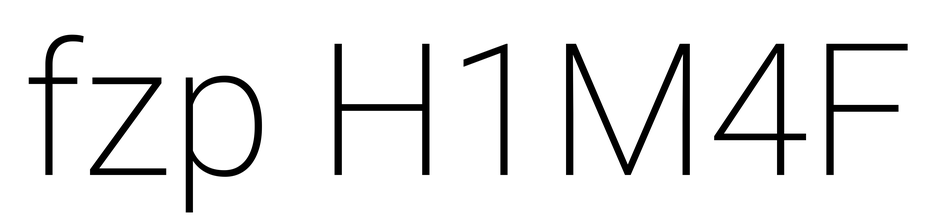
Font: Roboto_ExtraLight